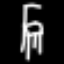
Label: chair